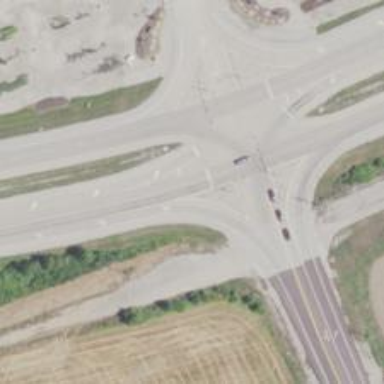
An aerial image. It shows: Trunk link highway.